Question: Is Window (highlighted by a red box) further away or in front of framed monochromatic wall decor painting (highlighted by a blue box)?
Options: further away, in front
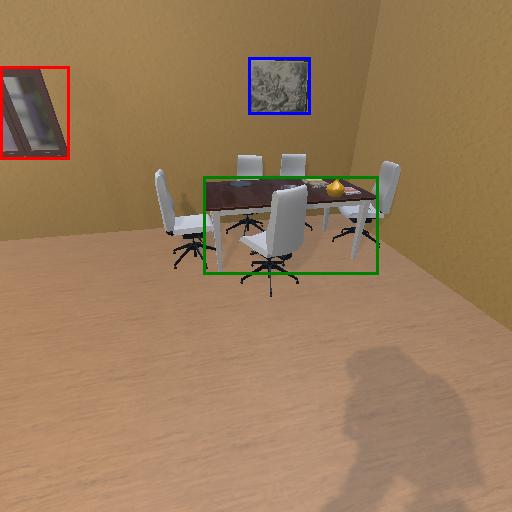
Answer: further away